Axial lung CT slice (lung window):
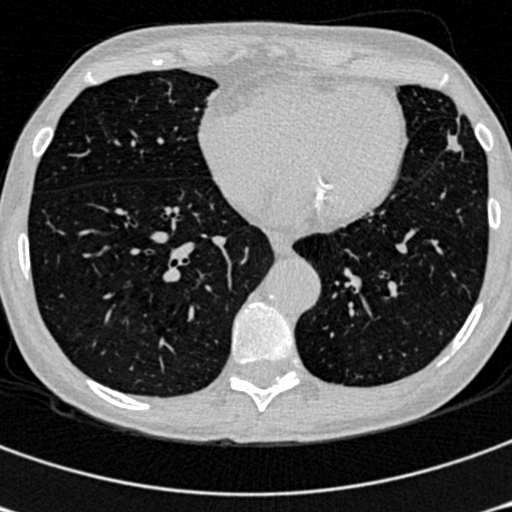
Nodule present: no